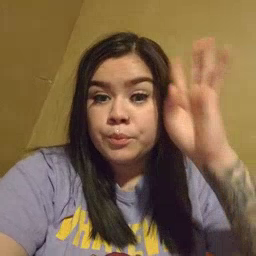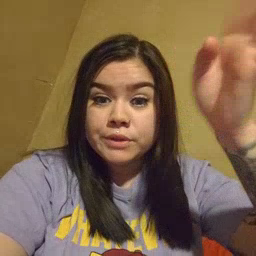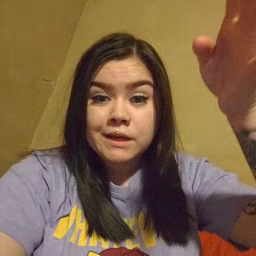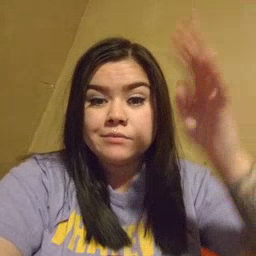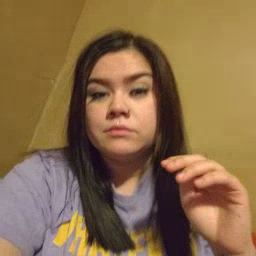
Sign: pretend